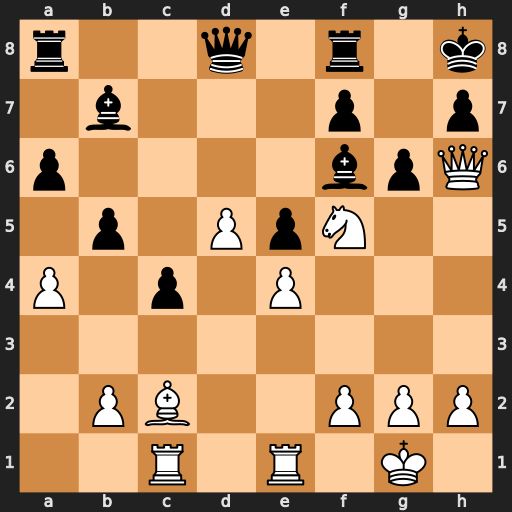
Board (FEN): r2q1r1k/1b3p1p/p4bpQ/1p1PpN2/P1p1P3/8/1PB2PPP/2R1R1K1
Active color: w
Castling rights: -
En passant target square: -
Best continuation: Re3 gxf5 Rh3